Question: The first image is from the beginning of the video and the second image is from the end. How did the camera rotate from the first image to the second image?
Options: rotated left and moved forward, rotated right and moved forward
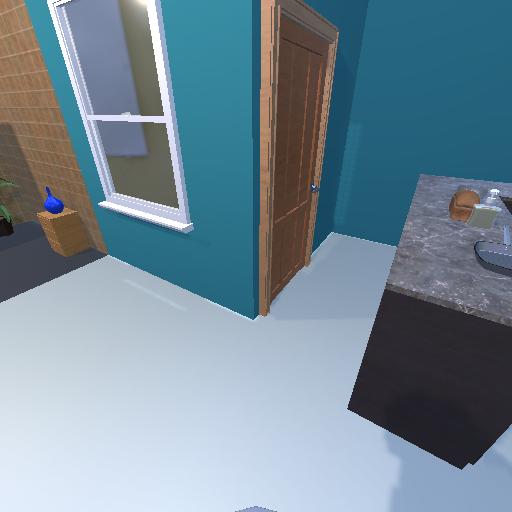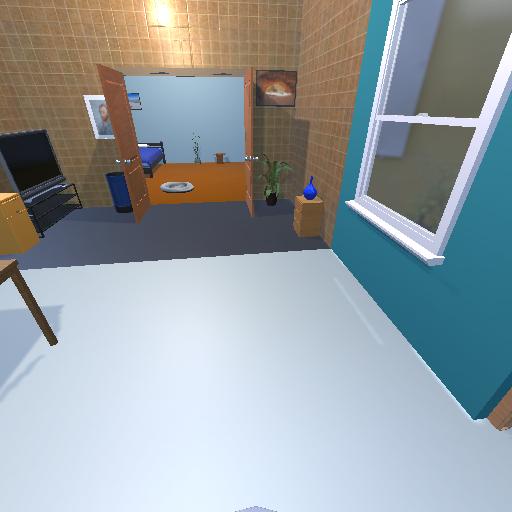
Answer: rotated left and moved forward